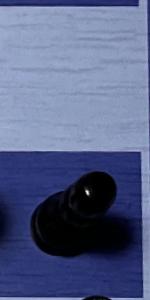
Label: Pawn_Black